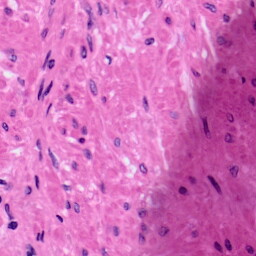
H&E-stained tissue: Prostate